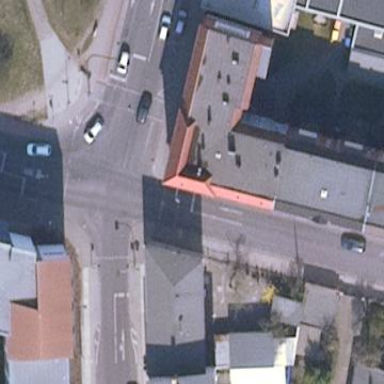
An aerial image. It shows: Apartments building with pyramidal roof.